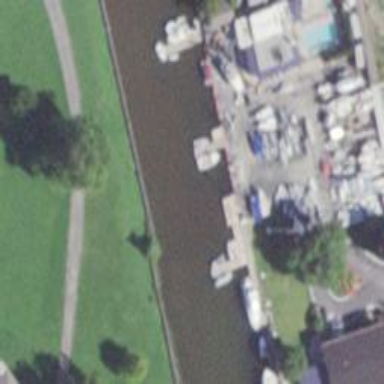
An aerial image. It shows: Boatyard.